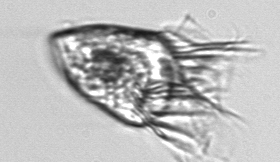
Label: Strombidium_morphotype1